Question: I'm trying to create panel with a GridLayout(7,2)
'''
membersPanel = new JPanel(new GridLayout(7,2));
'''
However, when I add the components (Labels, Combobox, textfields, etc) the components show up in 3 columns, like this:

I've tryed changing the number of columns to 1 or even 0, but the panel stays the same.
What can I do?
EDIT:
Here's more code:
'''
p1 = new JPanel();
membersPanel = new JPanel(new GridLayout(7,0));
resourcesLabel = new JLabel("Resources");
membersPanel.add(resourcesLabel);
emptyLabel5 = new JLabel("");
membersPanel.add(emptyLabel5);
emptyLabel6 = new JLabel("");
membersPanel.add(emptyLabel6);
comboBoxResource = new JComboBox(configs.XMLreaderDOM4J.readResourceID());
membersPanel.add(comboBoxResource);
slider1 = new SliderWithTextField(1,10);
textSli1 = new TextFieldFromSlider(this, slider1);
slider1.setTextField(textSli1);
slider1.setValue(1);
membersPanel.add(slider1);
membersPanel.add(textSli1);
emptyLabel2 = new JLabel();
membersPanel.add(emptyLabel2);
addButton1 = new JButton("Add");
addButton1.addActionListener(new TrataEvento());
membersPanel.add(addButton1);
agregator1Label = new JLabel("Agretagor1");
membersPanel.add(agregator1Label);
comboBoxAgregator1 = new JComboBox(configs.XMLreaderDOM4J.readAgregator1ID());
membersPanel.add(comboBoxAgregator1);
slider2 = new SliderWithTextField(1,10);
textSli2 = new TextFieldFromSlider(this, slider2);
slider2.setTextField(textSli2);
slider2.setValue(1);
membersPanel.add(slider2);
membersPanel.add(textSli2);
addButton2 = new JButton("Add");
addButton2.addActionListener(new TrataEvento());
membersPanel.add(addButton2);
emptyLabel3 = new JLabel();
membersPanel.add(emptyLabel3);
agregator0Label = new JLabel("Agregator0");
membersPanel.add(agregator0Label);
comboBoxAgregator0 = new JComboBox(configs.XMLreaderDOM4J.readAgregator0ID());
membersPanel.add(comboBoxAgregator0);
slider3 = new SliderWithTextField(1,10);
textSli3 = new TextFieldFromSlider(this, slider3);
slider3.setTextField(textSli3);
slider3.setValue(1);
membersPanel.add(slider3);
membersPanel.add(textSli3);
addButton3 = new JButton("Add");
addButton3.addActionListener(new TrataEvento());
membersPanel.add(addButton3);
emptyLabel4 = new JLabel();
membersPanel.add(emptyLabel4);
p1.add(membersPanel);
'''
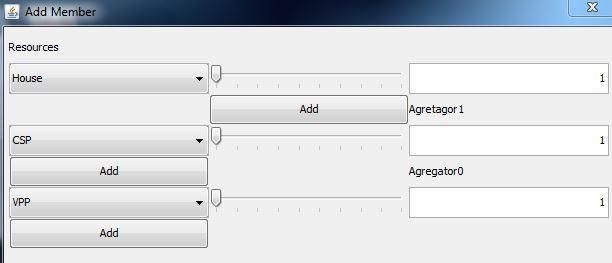
Answer: Swing adjusts the number of columns used for 'GridLayout' if the number of components added exceeds the original number specified. Use '0' to specify an adjustable number of rows:
'''
membersPanel = new JPanel(new GridLayout(0, 2));
'''
This will make any future refactoring easier.